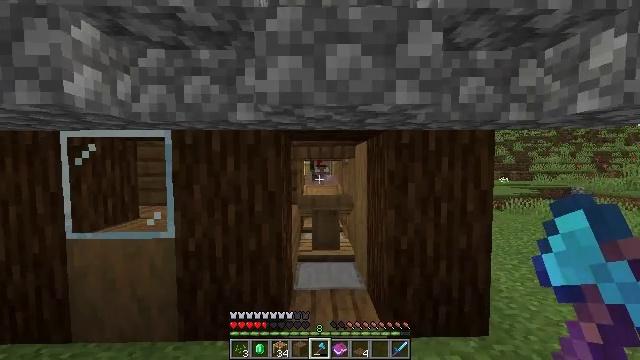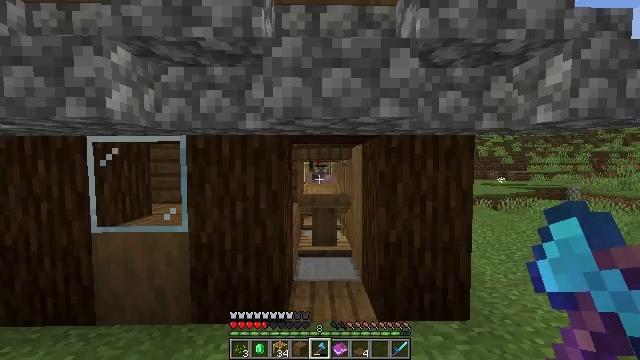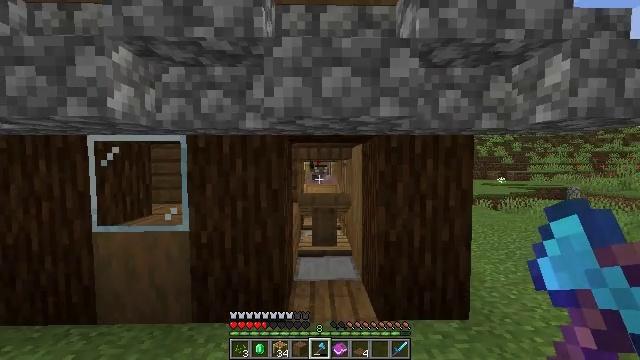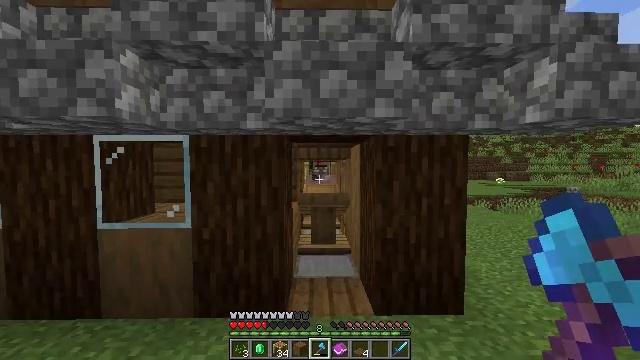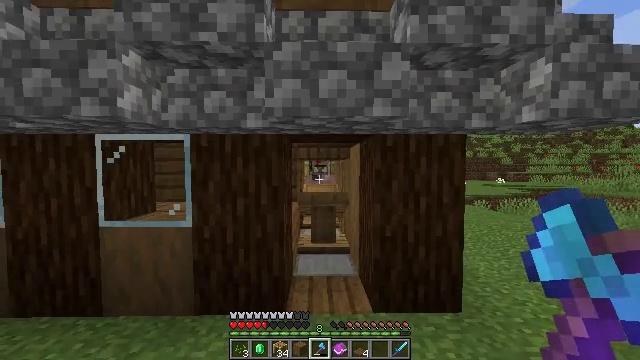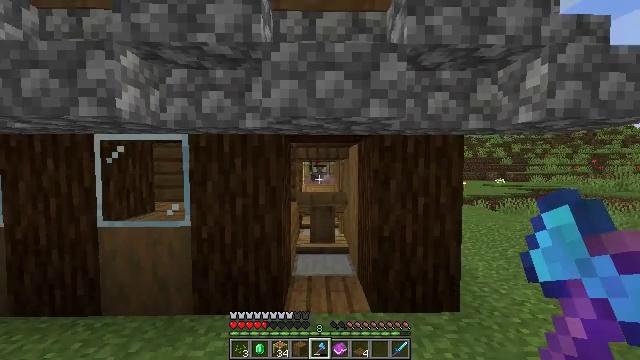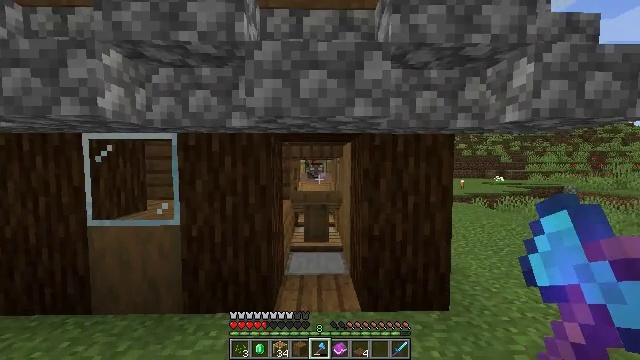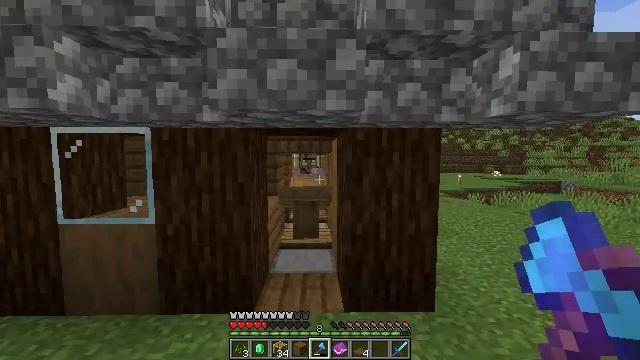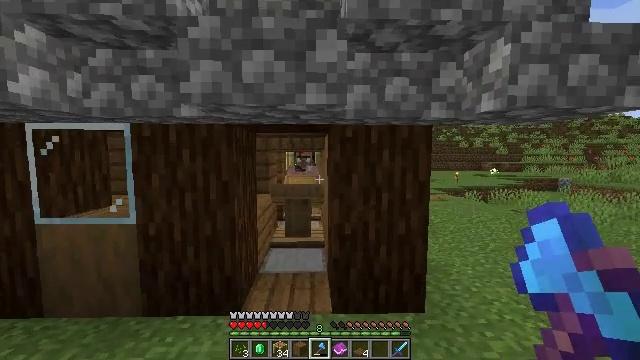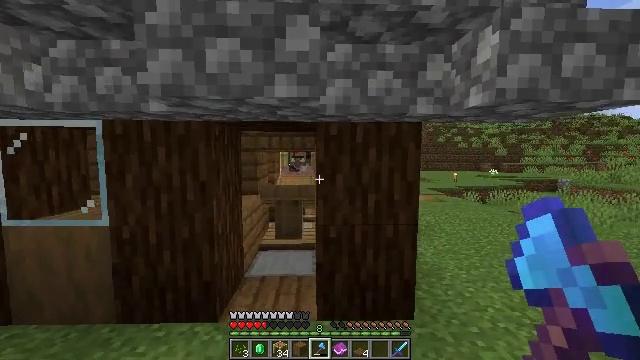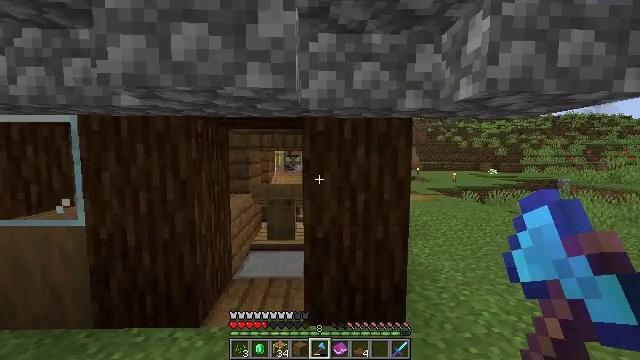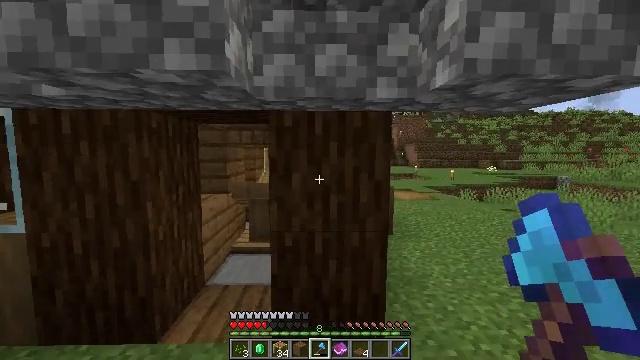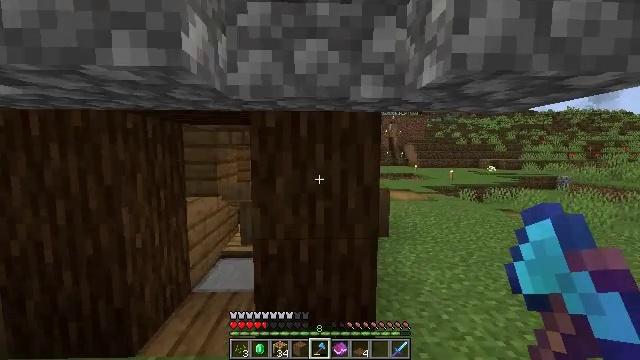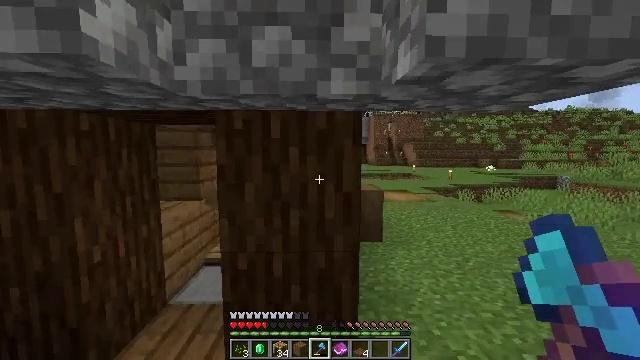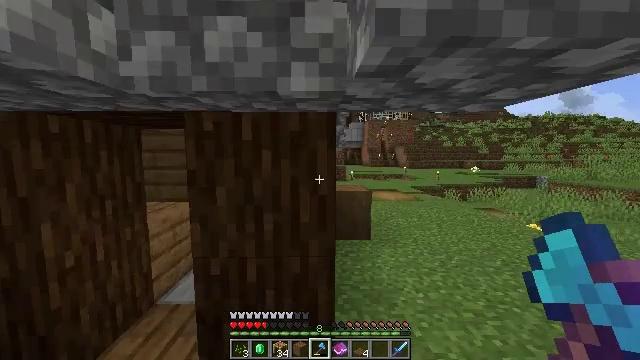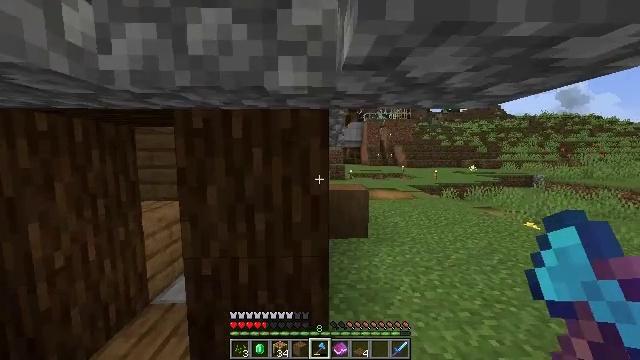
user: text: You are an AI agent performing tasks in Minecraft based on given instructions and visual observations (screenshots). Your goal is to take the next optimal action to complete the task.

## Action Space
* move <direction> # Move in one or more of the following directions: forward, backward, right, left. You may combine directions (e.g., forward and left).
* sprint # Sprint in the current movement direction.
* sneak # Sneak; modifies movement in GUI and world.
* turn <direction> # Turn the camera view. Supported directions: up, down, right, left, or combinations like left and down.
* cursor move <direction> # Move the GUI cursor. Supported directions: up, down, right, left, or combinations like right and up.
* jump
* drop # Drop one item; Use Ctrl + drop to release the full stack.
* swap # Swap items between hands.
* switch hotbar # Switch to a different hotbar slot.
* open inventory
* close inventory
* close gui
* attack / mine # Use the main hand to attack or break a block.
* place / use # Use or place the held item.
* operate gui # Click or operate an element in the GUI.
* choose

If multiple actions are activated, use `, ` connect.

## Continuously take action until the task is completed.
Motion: motion action
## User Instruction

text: Collect stripped spruce log as resource.
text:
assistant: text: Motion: no_op
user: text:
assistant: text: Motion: no_op
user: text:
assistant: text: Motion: no_op
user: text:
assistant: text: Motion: no_op
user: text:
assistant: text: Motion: move right
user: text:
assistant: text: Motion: move forward and move right
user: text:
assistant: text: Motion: move forward and move right, turn down
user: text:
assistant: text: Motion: move forward and move right
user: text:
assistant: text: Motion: move forward and move right
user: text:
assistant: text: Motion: move forward and move right
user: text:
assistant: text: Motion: move forward and move right
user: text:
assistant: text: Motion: move forward and move right
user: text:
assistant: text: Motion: move forward and move right, sprint
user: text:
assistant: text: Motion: move forward and move right, sprint
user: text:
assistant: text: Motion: move forward and move right, sprint
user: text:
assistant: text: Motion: move forward and move right, sprint
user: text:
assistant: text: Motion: move forward and move right, sprint, turn left
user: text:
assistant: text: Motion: move forward, sprint, turn left
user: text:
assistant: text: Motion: move forward, turn left
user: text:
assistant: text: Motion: move forward
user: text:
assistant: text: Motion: move forward
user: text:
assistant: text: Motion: move forward
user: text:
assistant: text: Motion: move forward
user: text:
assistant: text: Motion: move forward, sprint
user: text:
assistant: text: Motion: move forward, sprint
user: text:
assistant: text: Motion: move forward, sprint
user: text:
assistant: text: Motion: move forward and move right, sprint, turn left
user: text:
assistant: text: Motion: move forward and move right, turn left
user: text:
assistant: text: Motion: move forward and move right, turn left and down
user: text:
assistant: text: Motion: move forward and move right, turn left and down